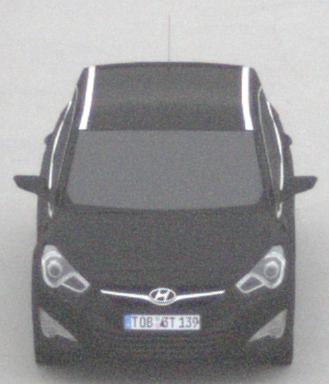
Make: Hyundai
Model: i40 Kombi 1.6 GDI
Detailed model: i40 (VF) Kombi
Model produced from: 2012/08
Model produced until: 2013/09
Doors: 5
Color: black
Road condition: dry road
Daytime: midday
Contrast: low contrast